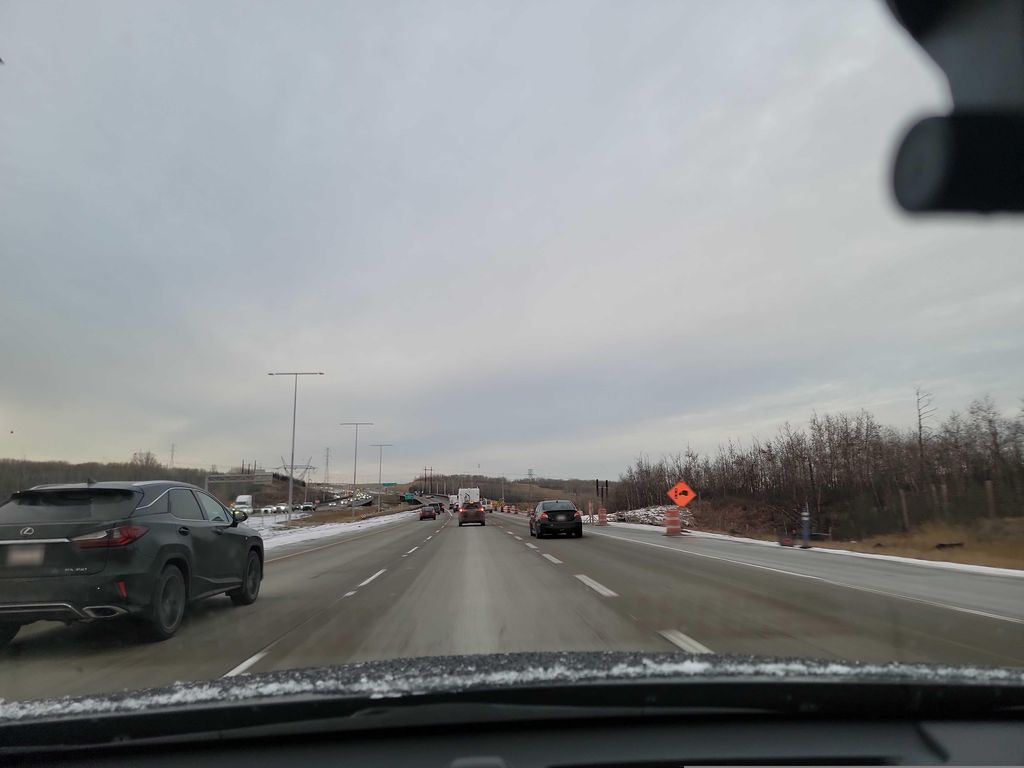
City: edmonton